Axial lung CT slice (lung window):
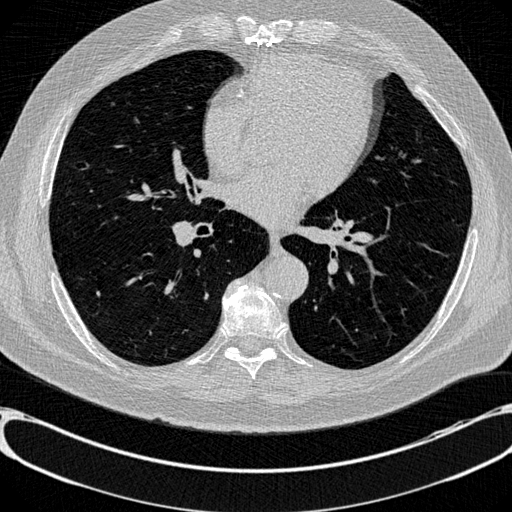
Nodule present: no